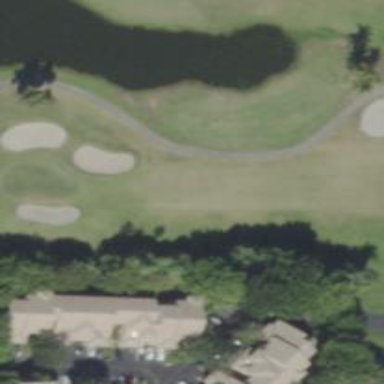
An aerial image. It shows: Golf cartpath that is also road path.